Interaction volume radius: 5 \u00c5
Interaction volume height: 30 \u00c5
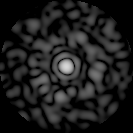
Disorder parameter: 0.8489